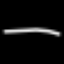
Label: line